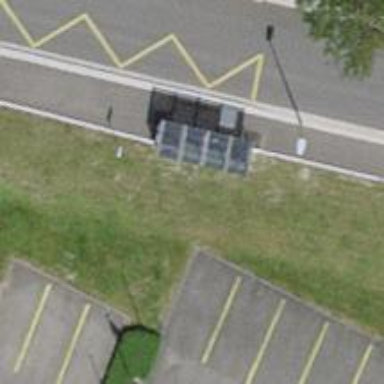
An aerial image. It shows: Platform for public transport.